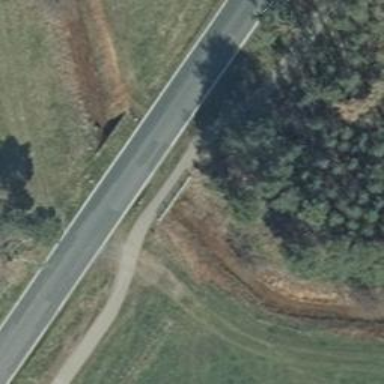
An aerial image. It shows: Asphalt cycleway on bridge.